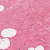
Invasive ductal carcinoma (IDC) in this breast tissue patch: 0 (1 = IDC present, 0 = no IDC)